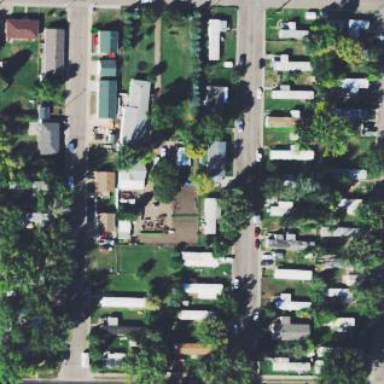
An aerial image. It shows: Residential area designated as trailer park.